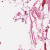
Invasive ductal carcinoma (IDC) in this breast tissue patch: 0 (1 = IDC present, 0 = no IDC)